Question: I've created a UITableView and have a problem with the separator. I customized it so that it appears gray and without inset :
'''
self.tableView.separatorInset = .zero
self.tableView.separatorColor = AppColors.separatorColor
'''
I also tried with an image :
'''
self.tableView.separatorInset = .zero
tableView.separatorStyle = UITableViewCellSeparatorStyle.singleLine
tableView.separatorColor = UIColor(patternImage: #imageLiteral(resourceName: "thin_divider"))
'''
: When a row is selected, the separator becomes white. I played with , and but nothing to do, it stays white when the cell is selected. See the example below (last cell is selected on this example)...

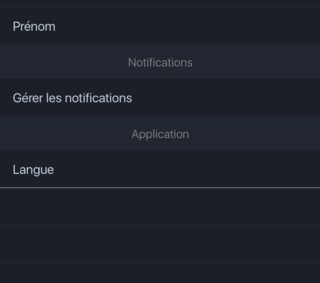
Answer: Try this code line in 'cellForRowAtIndexPath'method
'''
[cell setSelectionStyle: UITableViewCellSelectionStyleNone];
'''
This will set none as the selection style (default value for this property is 'UITableViewCellSelectionStyleBlue').
For cell highlight part, use below code in 'didSelectRowAtIndexPath' :
'''
- (void)tableView:(UITableView *)tableView didSelectRowAtIndexPath:(NSIndexPath *)indexPath
{
UITableViewCell *cell = [tableView cellForRowAtIndexPath:indexPath];
[cell setHighlighted: NO];
[tableView deselectRowAtIndexPath:indexPath animated:YES];
}
'''
Hope this helps.